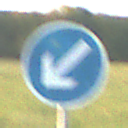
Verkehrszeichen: VorgeschriebeneVorbeifahrtLinks
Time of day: SunriseSunset
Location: Outdoor (Nature)
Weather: PartlyCloudy
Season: NotSpecified
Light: Natural